Question: Can anyone recommend an existing jQuery plugin that produces tooltips/boxes like these?

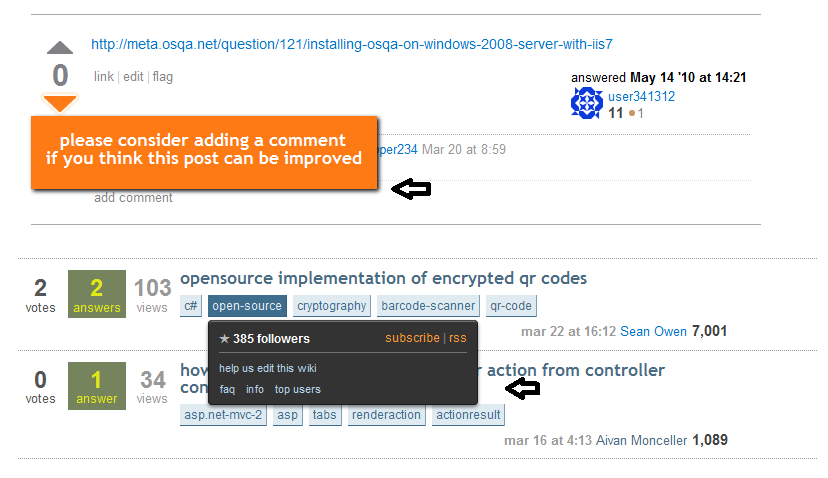
Answer: Try <URL>. I use it on several of my work and personal projects, it's easy to use, supports HTML, and is fully customizable.